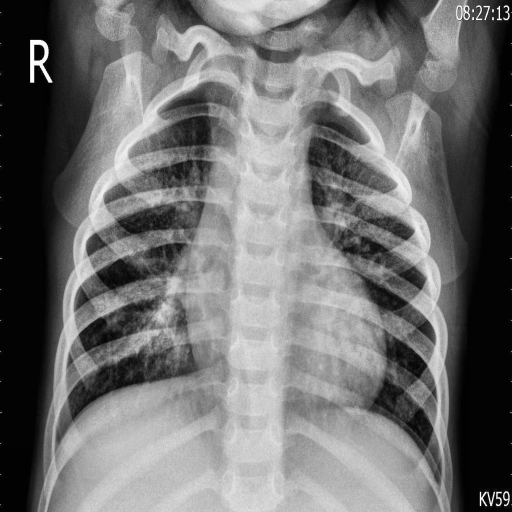
Finding: PNEUMONIA